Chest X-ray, AP view. Patient: 52 years old, sex M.
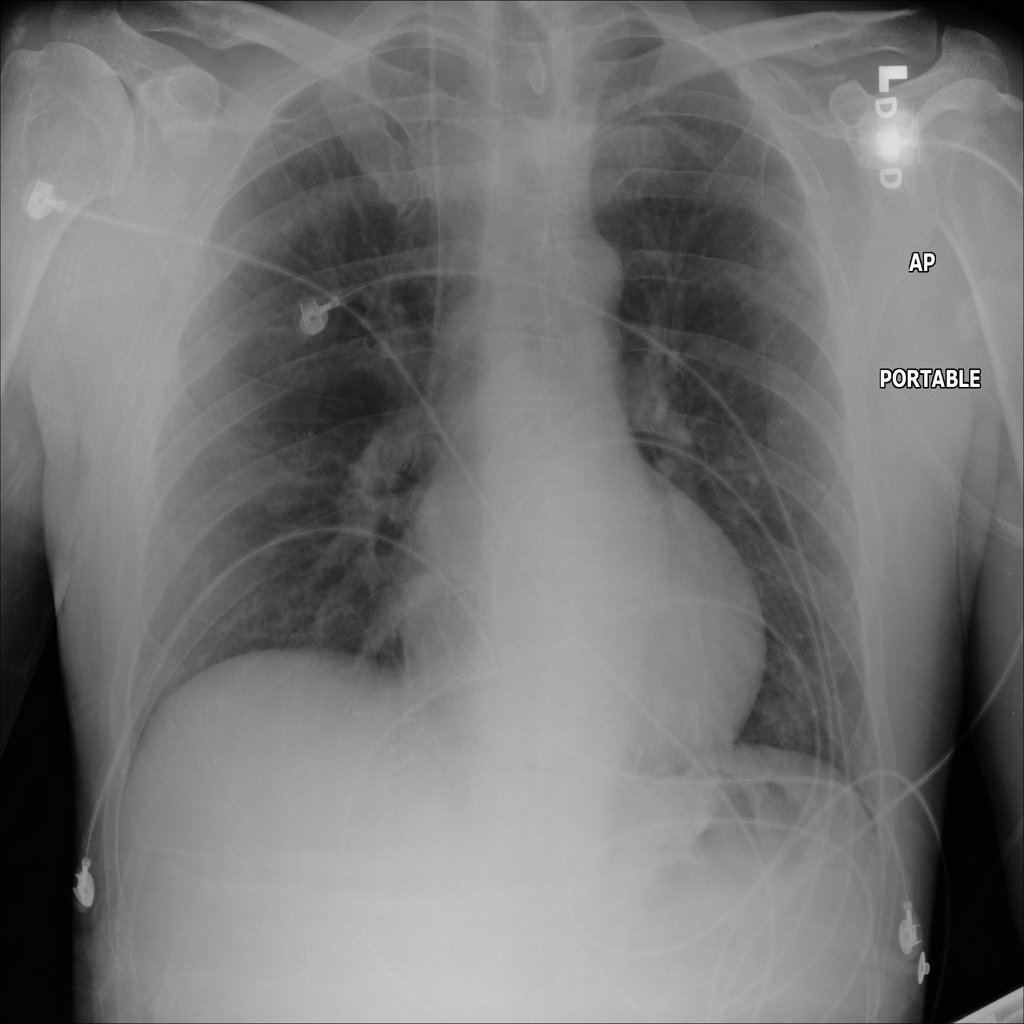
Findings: Atelectasis